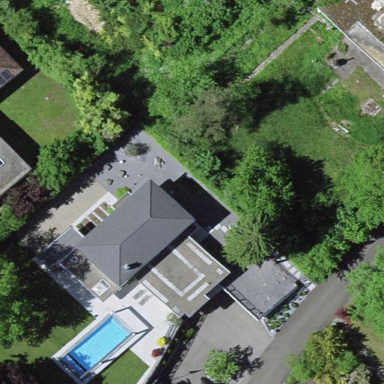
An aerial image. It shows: Simple and straightforward house.